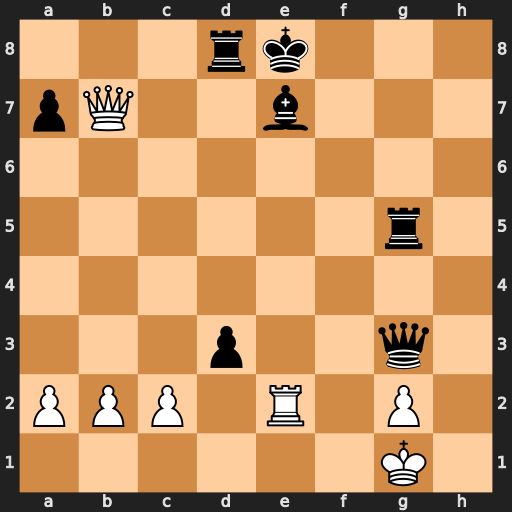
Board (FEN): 3rk3/pQ2b3/8/6r1/8/3p2q1/PPP1R1P1/6K1
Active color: w
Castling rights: -
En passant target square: -
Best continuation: Qxe7#